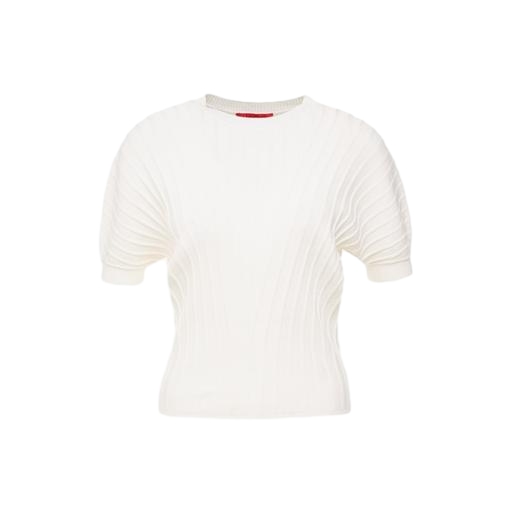
white short sleeved jumper, white short-sleeved top, textured tee, white background